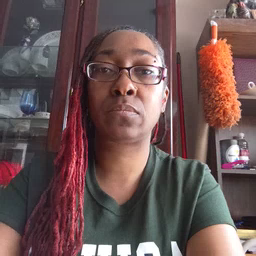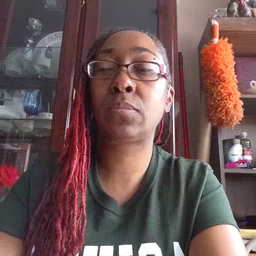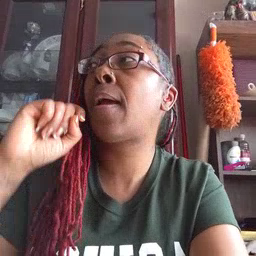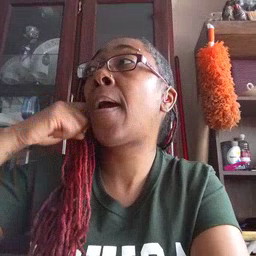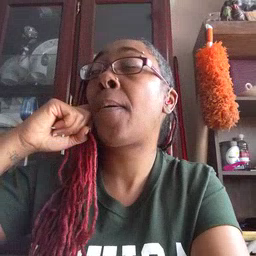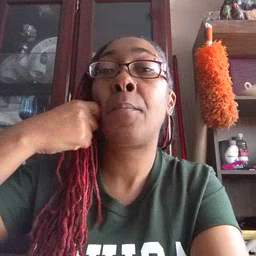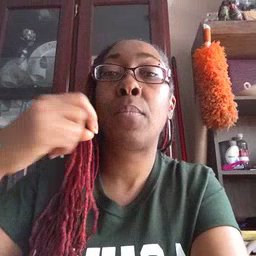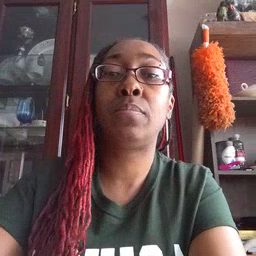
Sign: apple